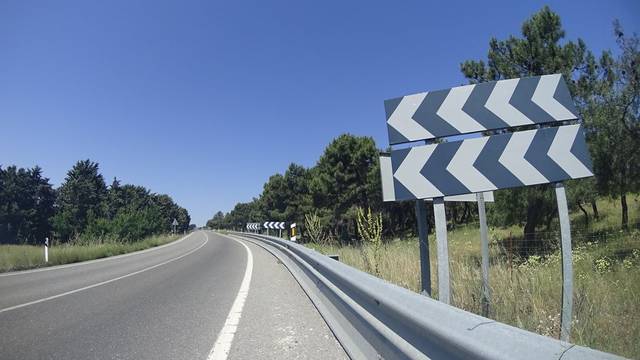
Region: Spain
Coordinates: 40.601, -3.916